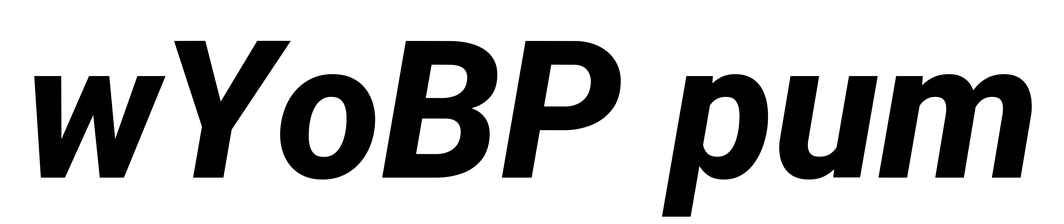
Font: Roboto-Italic_ExtraBold_Italic